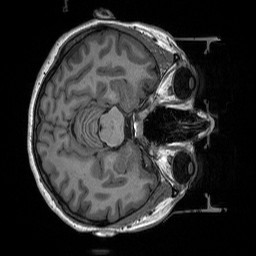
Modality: T1w
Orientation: axial
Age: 49
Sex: female
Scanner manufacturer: siemens
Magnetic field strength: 3 T
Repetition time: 2.53 s
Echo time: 0.00219 s